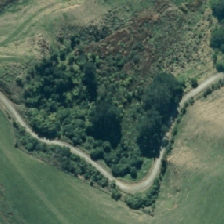
Land cover: broadleaved_indigenous_hardwood